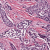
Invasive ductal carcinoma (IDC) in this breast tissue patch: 1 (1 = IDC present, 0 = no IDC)